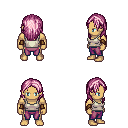
a pixel art fantasy rpg character, male body template, human, tanned skin, white pirate shirt, magenta pants, pink long hairstyle, cloth bracers, four views (front, back, left, right), 2x2 character sprite sheet, small pixel art, hard edges, no anti-aliasing